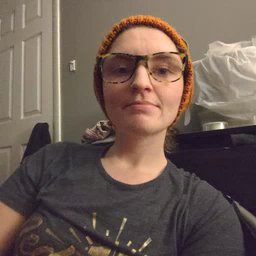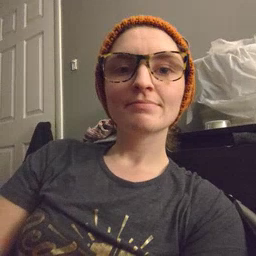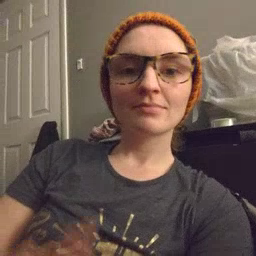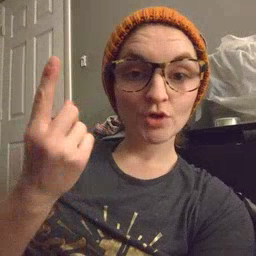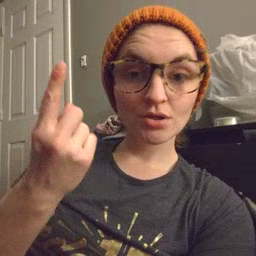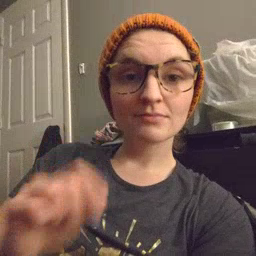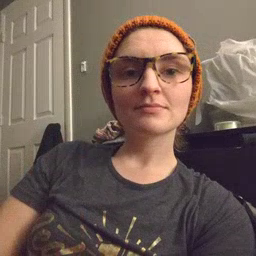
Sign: first